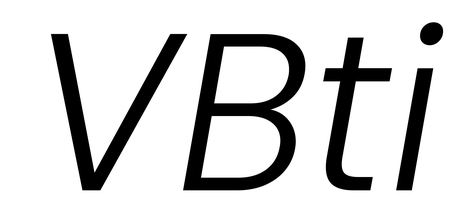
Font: Poppins-LightItalic